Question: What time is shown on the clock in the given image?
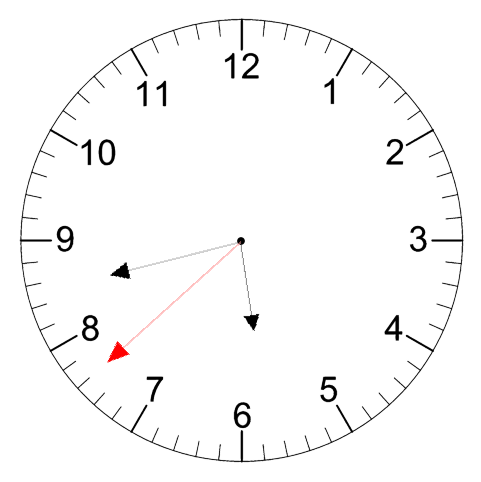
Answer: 05:42:38